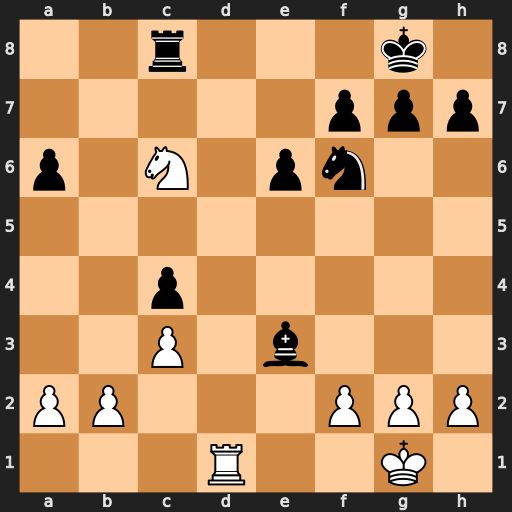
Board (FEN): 2r3k1/5ppp/p1N1pn2/8/2p5/2P1b3/PP3PPP/3R2K1
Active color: w
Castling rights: -
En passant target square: -
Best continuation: Ne7+ Kf8 Nxc8